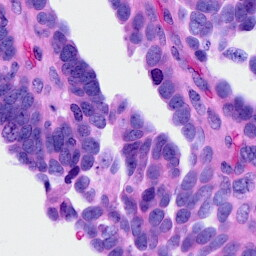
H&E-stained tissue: Ovarian